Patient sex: M
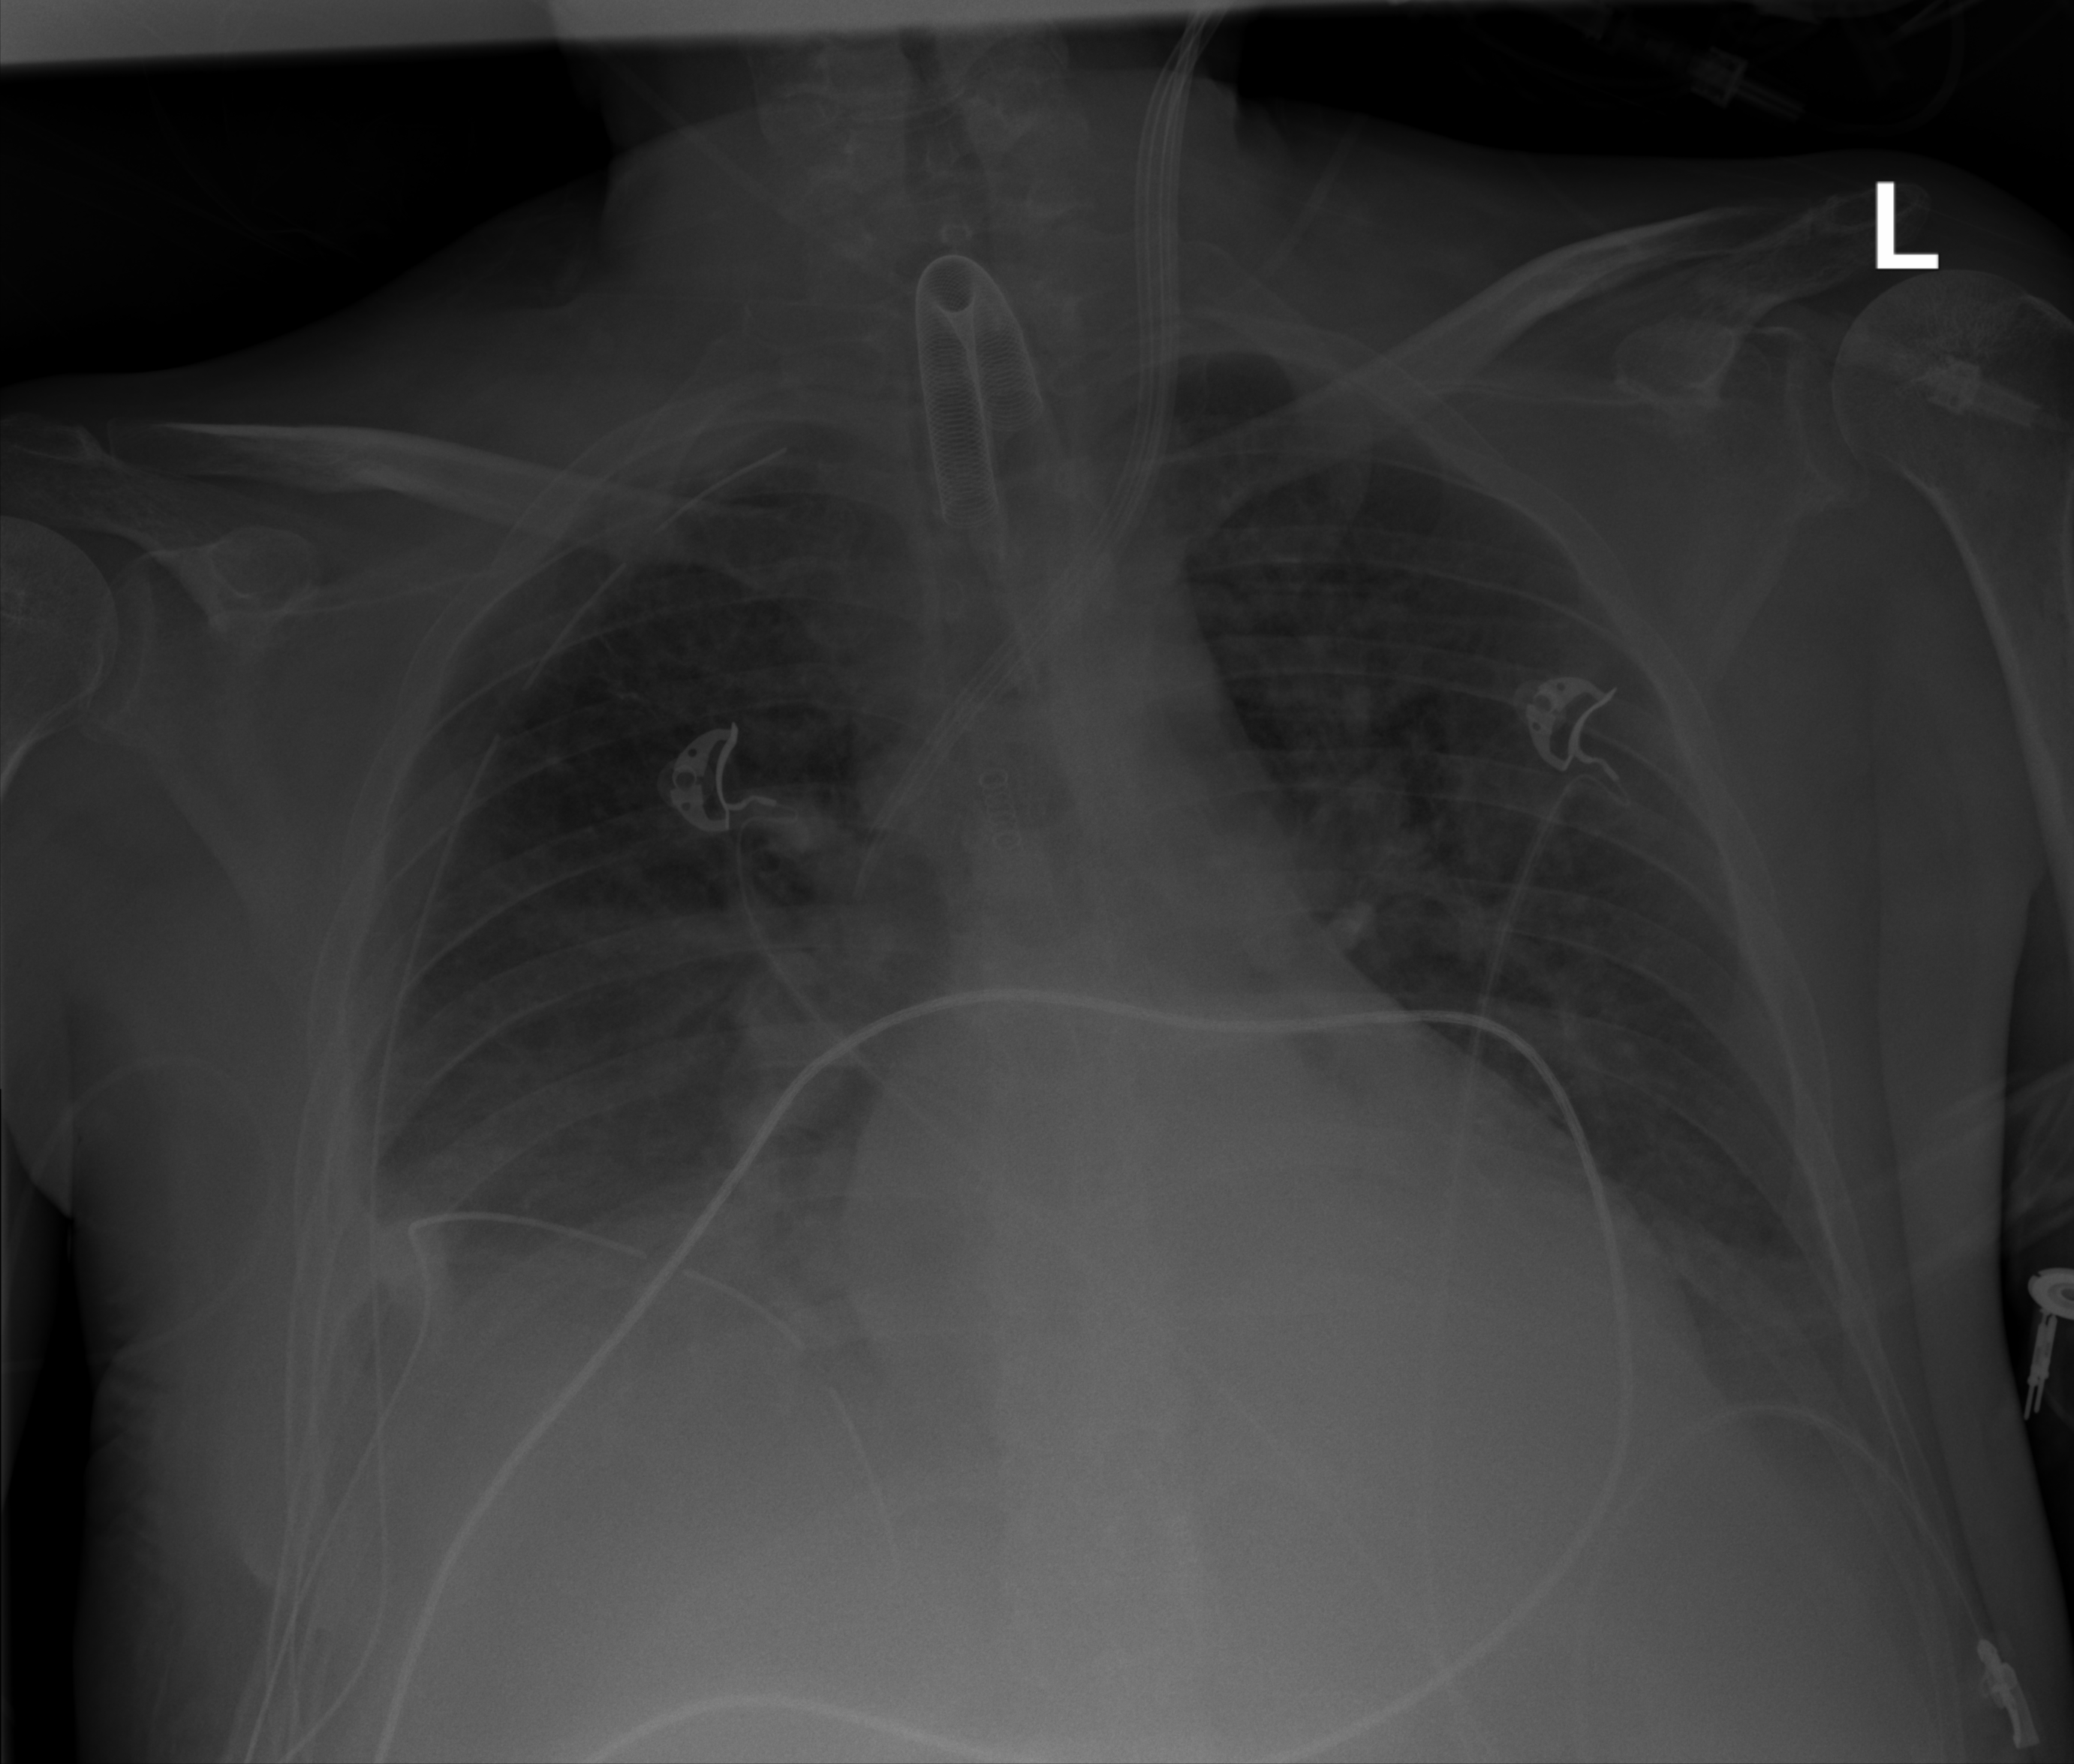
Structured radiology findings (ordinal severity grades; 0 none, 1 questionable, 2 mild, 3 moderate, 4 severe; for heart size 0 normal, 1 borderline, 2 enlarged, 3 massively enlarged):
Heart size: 1
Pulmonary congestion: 2
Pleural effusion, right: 2
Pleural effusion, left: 2
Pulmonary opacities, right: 1
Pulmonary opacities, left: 1
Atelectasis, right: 3
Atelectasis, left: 2